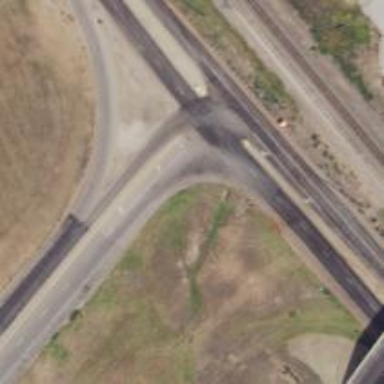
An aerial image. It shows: Secondary road with frontage road alongside.